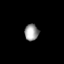
Tissue: lung
Cell type: Epithelial cells
Senescence score: 0.5892
Nuclear area (px): 226
Mean DAPI intensity: 155.845